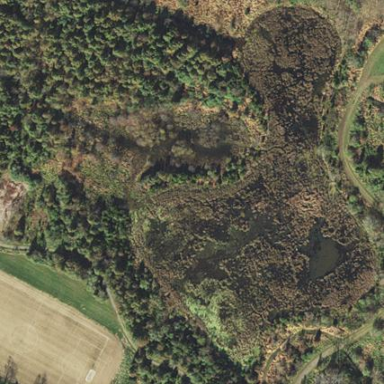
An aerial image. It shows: Marshy wetland area.